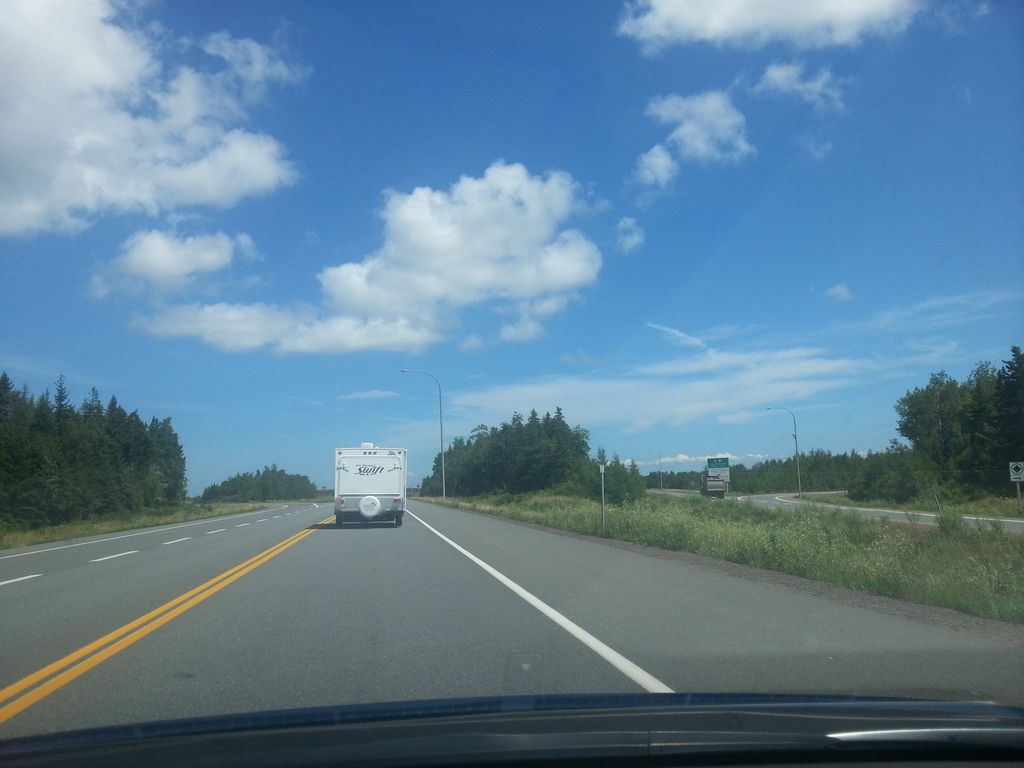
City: charlottetown